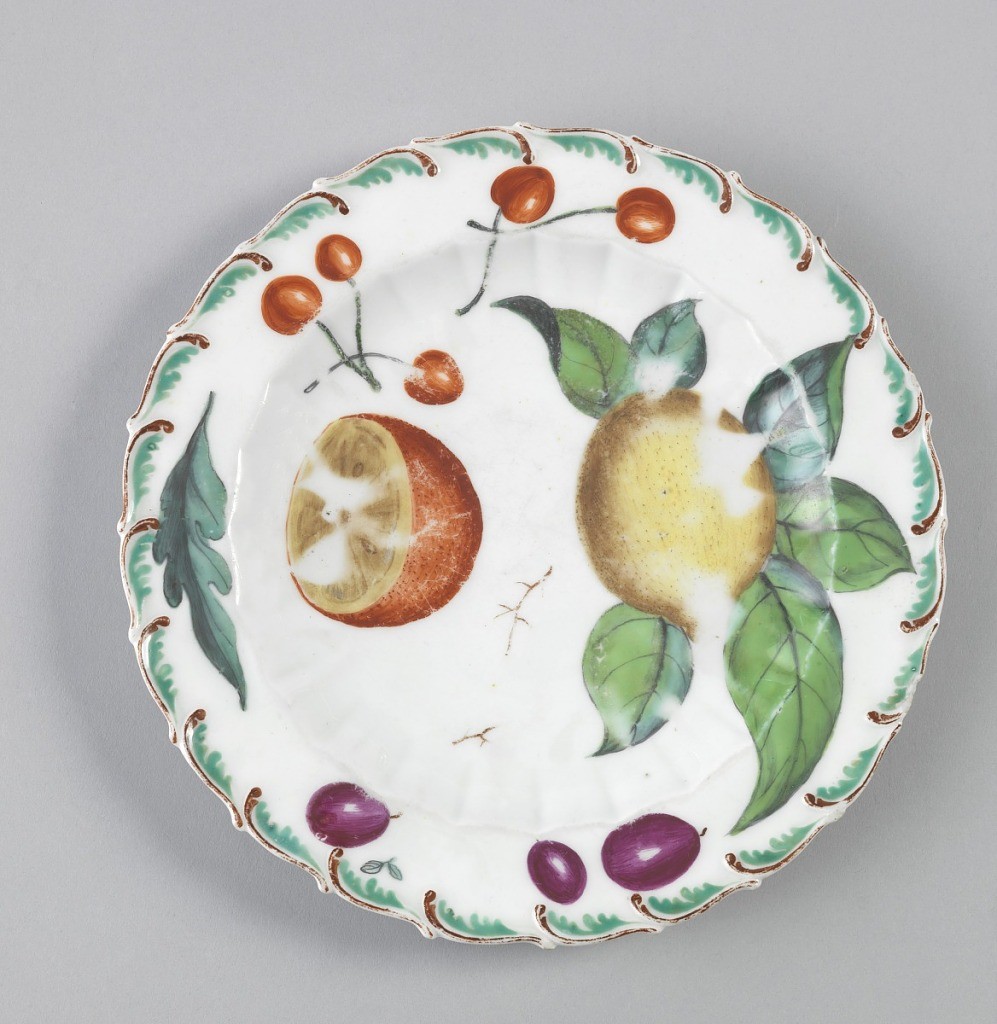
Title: "Hans Sloane" Botanical Plate (One of Twelve)
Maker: Chelsea Porcelain Manufactory, English, 1745 – 1784
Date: ca. 1757–1769
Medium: soft paste porcelain, vitreous enamel
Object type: plate
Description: Scalloped circular form with brown and aqua foliate scroll.  Foliage includes half an orange, a lemon, cherries, and plums.